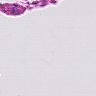
Metastatic tissue present: no